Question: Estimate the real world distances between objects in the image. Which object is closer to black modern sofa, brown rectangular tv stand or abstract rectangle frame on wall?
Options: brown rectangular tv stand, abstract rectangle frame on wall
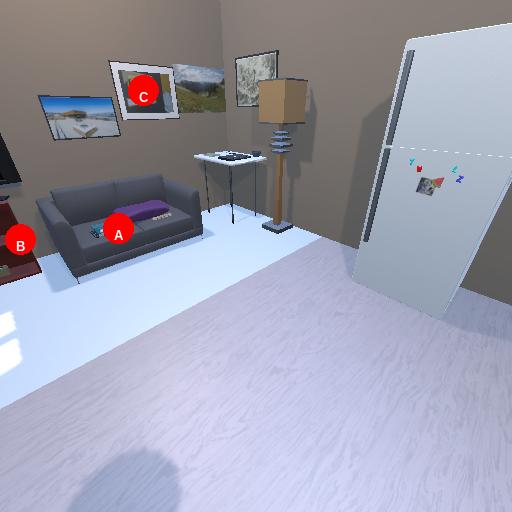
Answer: brown rectangular tv stand